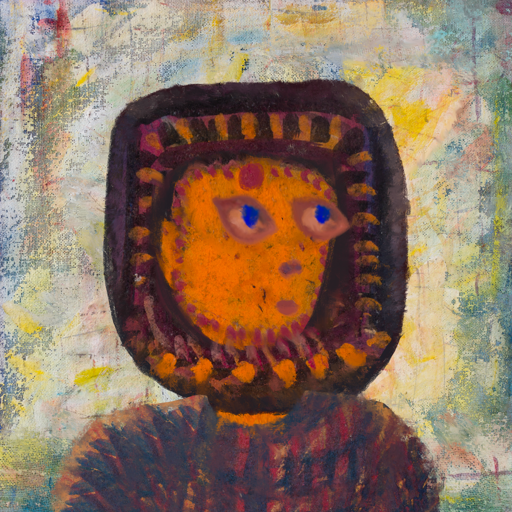
Background: Irani, Head And Neck Side: Doll_w_Hair, Face Side: Mother_And_Son_Mother, Bust: In_The_Sun, Hair Side: Blank, Head Accessory: Blank, Second Necklace: Blank, Necklace: Blank, Baby: Blank